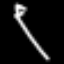
Label: pencil